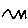
Label: zigzag